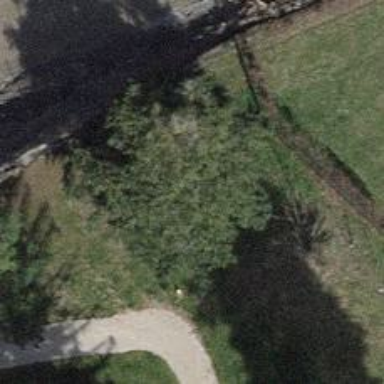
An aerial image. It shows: Needle-leaved tree in natural setting.